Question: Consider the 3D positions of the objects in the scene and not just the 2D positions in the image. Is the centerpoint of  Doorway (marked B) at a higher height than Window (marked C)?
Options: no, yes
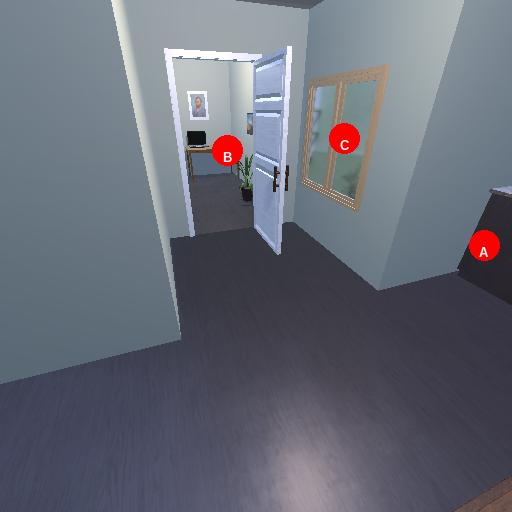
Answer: no